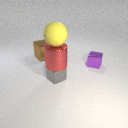
small gray metal cube to the right of large brown metal cube